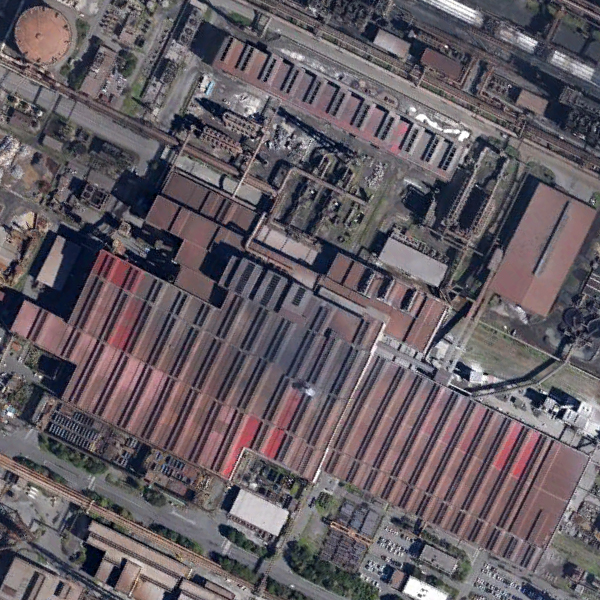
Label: Industrial